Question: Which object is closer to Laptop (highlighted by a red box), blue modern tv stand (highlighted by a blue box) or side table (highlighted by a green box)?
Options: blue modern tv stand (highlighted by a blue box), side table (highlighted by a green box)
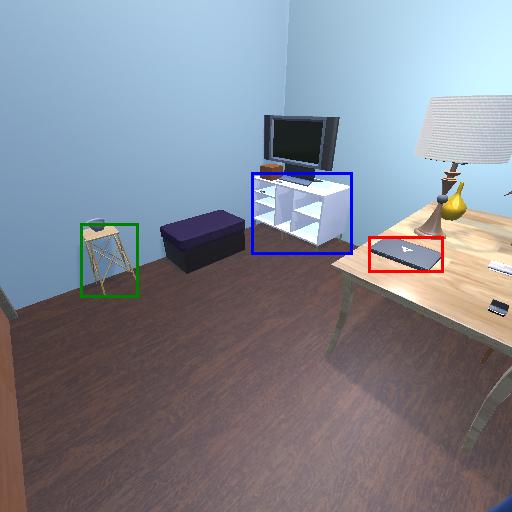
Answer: blue modern tv stand (highlighted by a blue box)